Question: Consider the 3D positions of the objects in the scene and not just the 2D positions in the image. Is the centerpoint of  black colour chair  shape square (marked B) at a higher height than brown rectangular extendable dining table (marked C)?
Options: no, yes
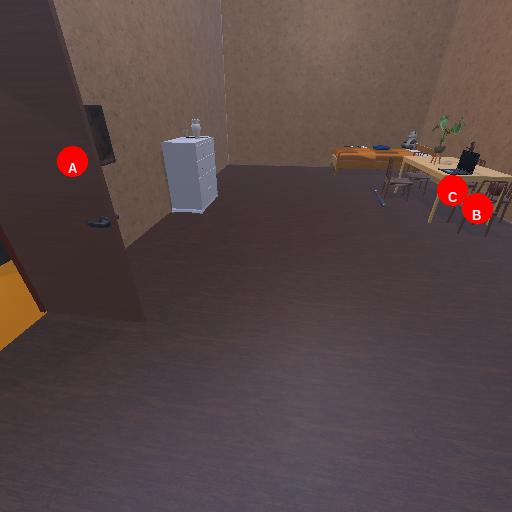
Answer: no